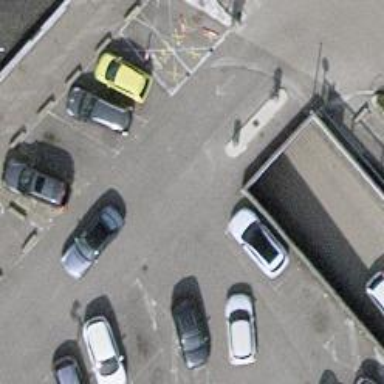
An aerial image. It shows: Lift gate barrier.